Field crop: maize
Growth stage: 2
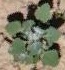
Species: chenopodium